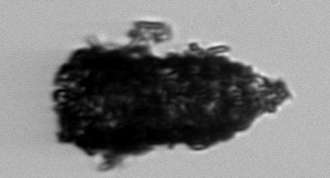
Label: Tintinnopsis